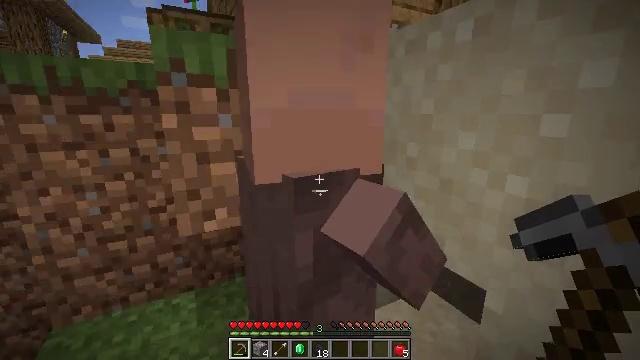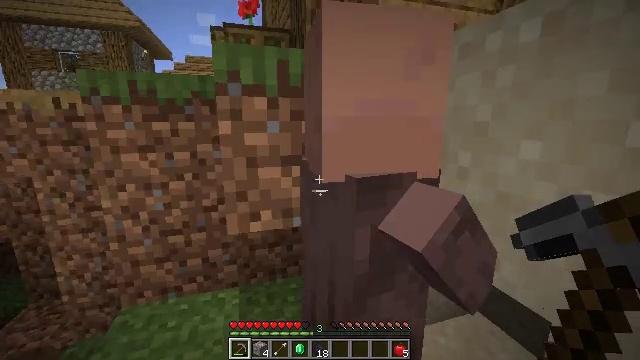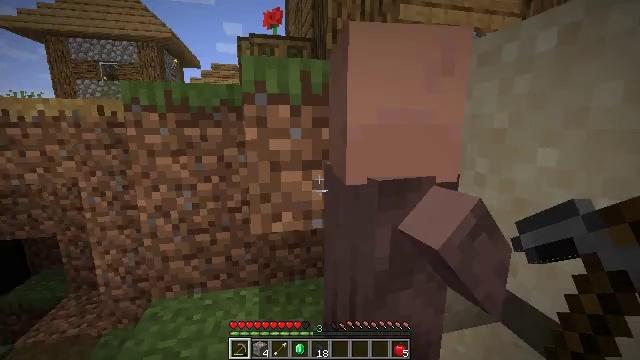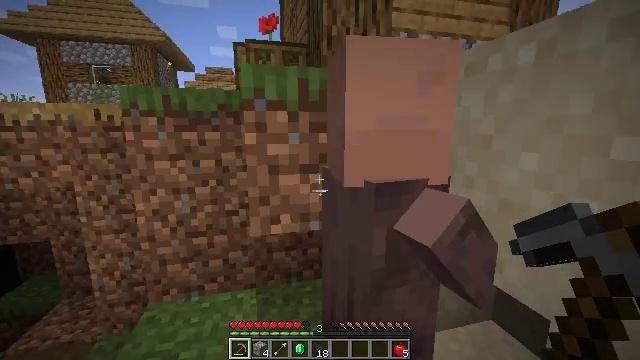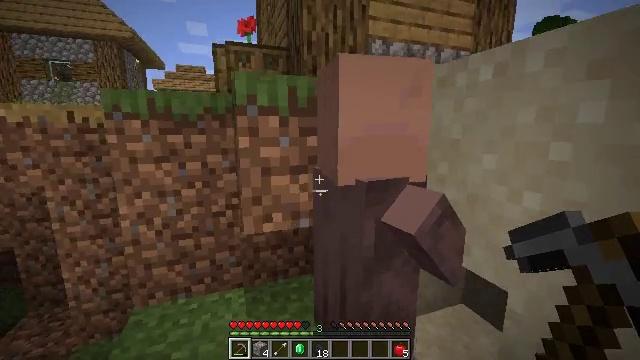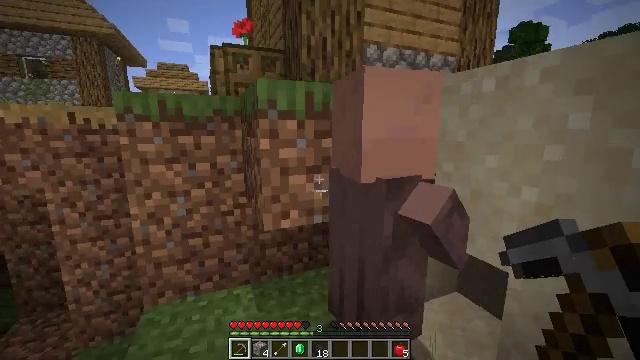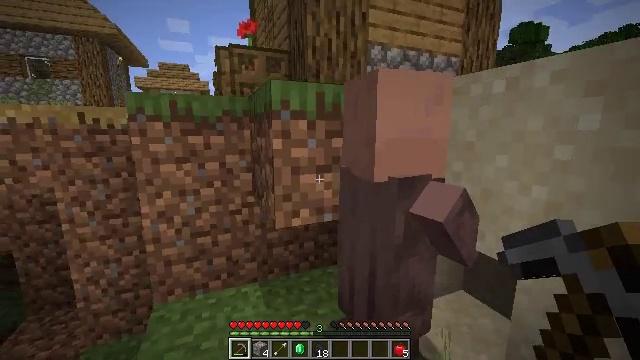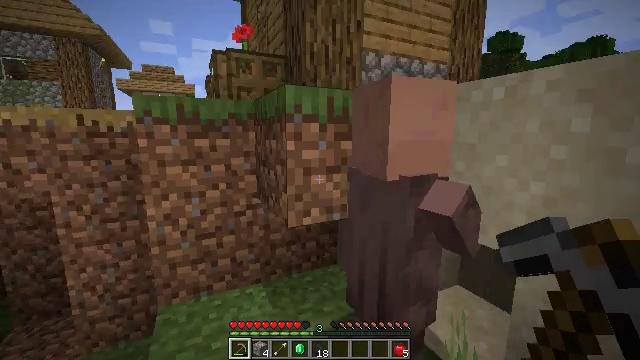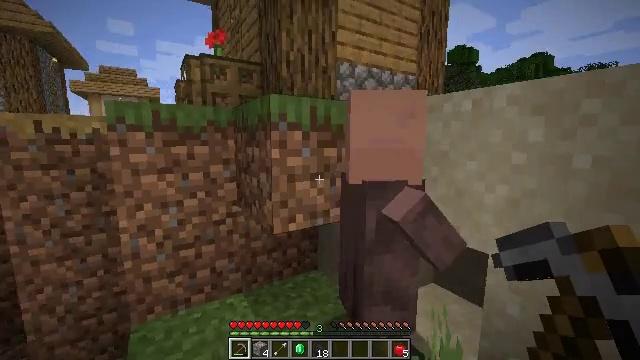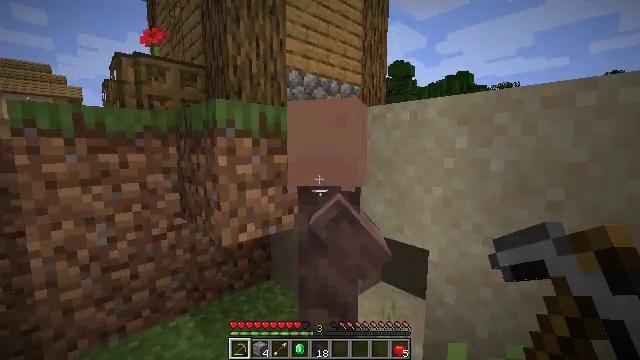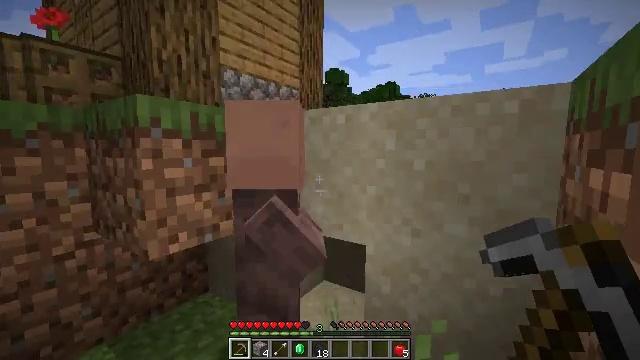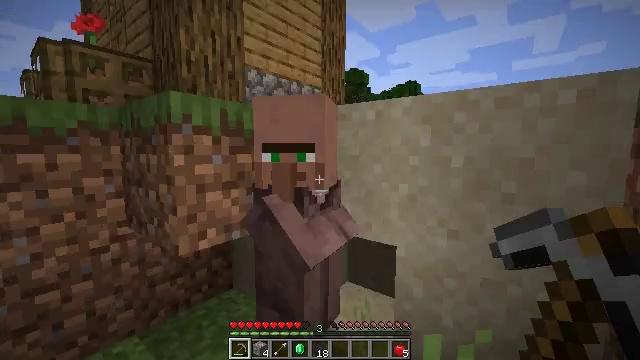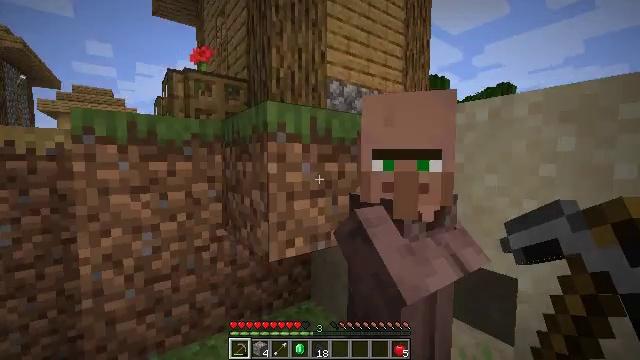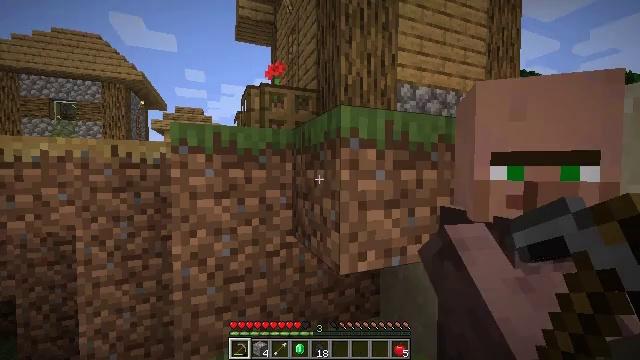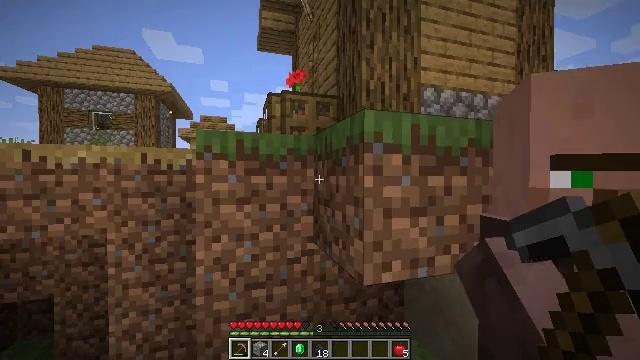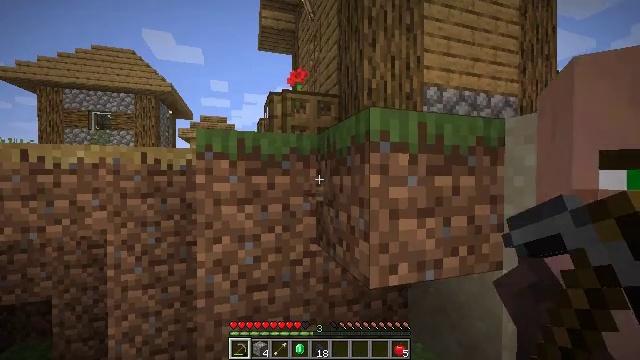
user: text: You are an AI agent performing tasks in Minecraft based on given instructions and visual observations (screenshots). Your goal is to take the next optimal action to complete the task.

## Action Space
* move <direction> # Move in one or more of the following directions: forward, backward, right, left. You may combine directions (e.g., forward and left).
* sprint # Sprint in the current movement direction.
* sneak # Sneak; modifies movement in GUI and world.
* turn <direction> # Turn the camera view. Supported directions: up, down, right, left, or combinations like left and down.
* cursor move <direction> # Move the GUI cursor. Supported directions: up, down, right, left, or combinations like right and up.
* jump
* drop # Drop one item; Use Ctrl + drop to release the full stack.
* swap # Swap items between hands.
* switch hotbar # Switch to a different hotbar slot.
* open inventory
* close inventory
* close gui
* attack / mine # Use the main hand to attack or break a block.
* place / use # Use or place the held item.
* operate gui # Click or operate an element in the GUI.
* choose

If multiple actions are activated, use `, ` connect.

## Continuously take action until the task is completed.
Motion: motion action
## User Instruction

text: Break the grass block.
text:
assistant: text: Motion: turn left and up
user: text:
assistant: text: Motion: move back, turn left and up
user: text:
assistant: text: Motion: move back and move left, turn right
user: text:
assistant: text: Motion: move back and move left, turn right
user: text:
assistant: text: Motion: move back and move left, turn right
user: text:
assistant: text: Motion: move back and move left
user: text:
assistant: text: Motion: move back and move left, turn right
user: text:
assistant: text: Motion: move back and move left, turn right and up
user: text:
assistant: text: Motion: move back and move left, turn right and up
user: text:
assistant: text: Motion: move left, turn right
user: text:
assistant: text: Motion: move left, turn left
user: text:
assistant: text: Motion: move left, turn left and up
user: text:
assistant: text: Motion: turn left and up
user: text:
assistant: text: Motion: turn left and up
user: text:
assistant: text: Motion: attack / mine
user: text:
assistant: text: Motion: attack / mine
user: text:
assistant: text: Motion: attack / mine
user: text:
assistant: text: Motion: attack / mine
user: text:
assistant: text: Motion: attack / mine
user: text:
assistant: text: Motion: attack / mine
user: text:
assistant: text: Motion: attack / mine
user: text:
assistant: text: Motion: attack / mine
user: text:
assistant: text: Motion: attack / mine
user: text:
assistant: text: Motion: no_op
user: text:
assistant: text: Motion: turn left
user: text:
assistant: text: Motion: turn left, attack / mine
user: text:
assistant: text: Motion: turn left, attack / mine
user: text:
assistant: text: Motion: attack / mine
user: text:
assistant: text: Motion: turn left, attack / mine
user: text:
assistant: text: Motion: attack / mine